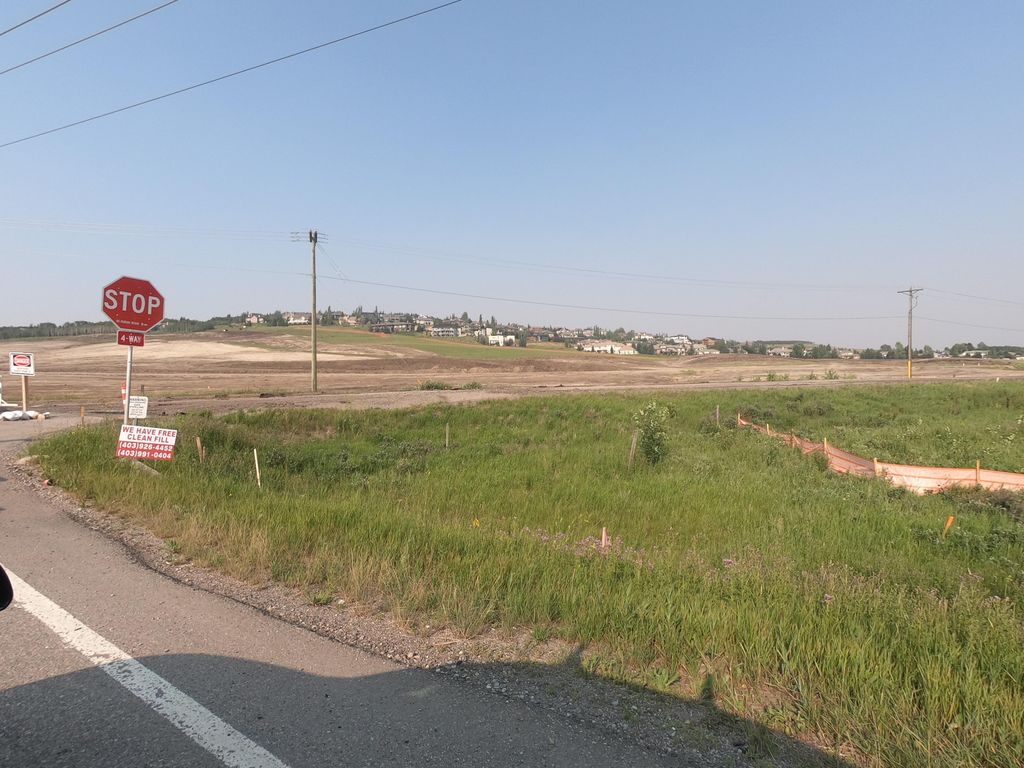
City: calgary